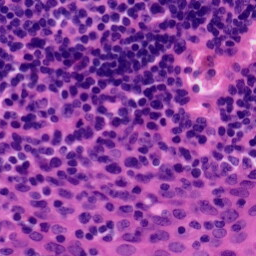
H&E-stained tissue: Tonsil